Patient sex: M
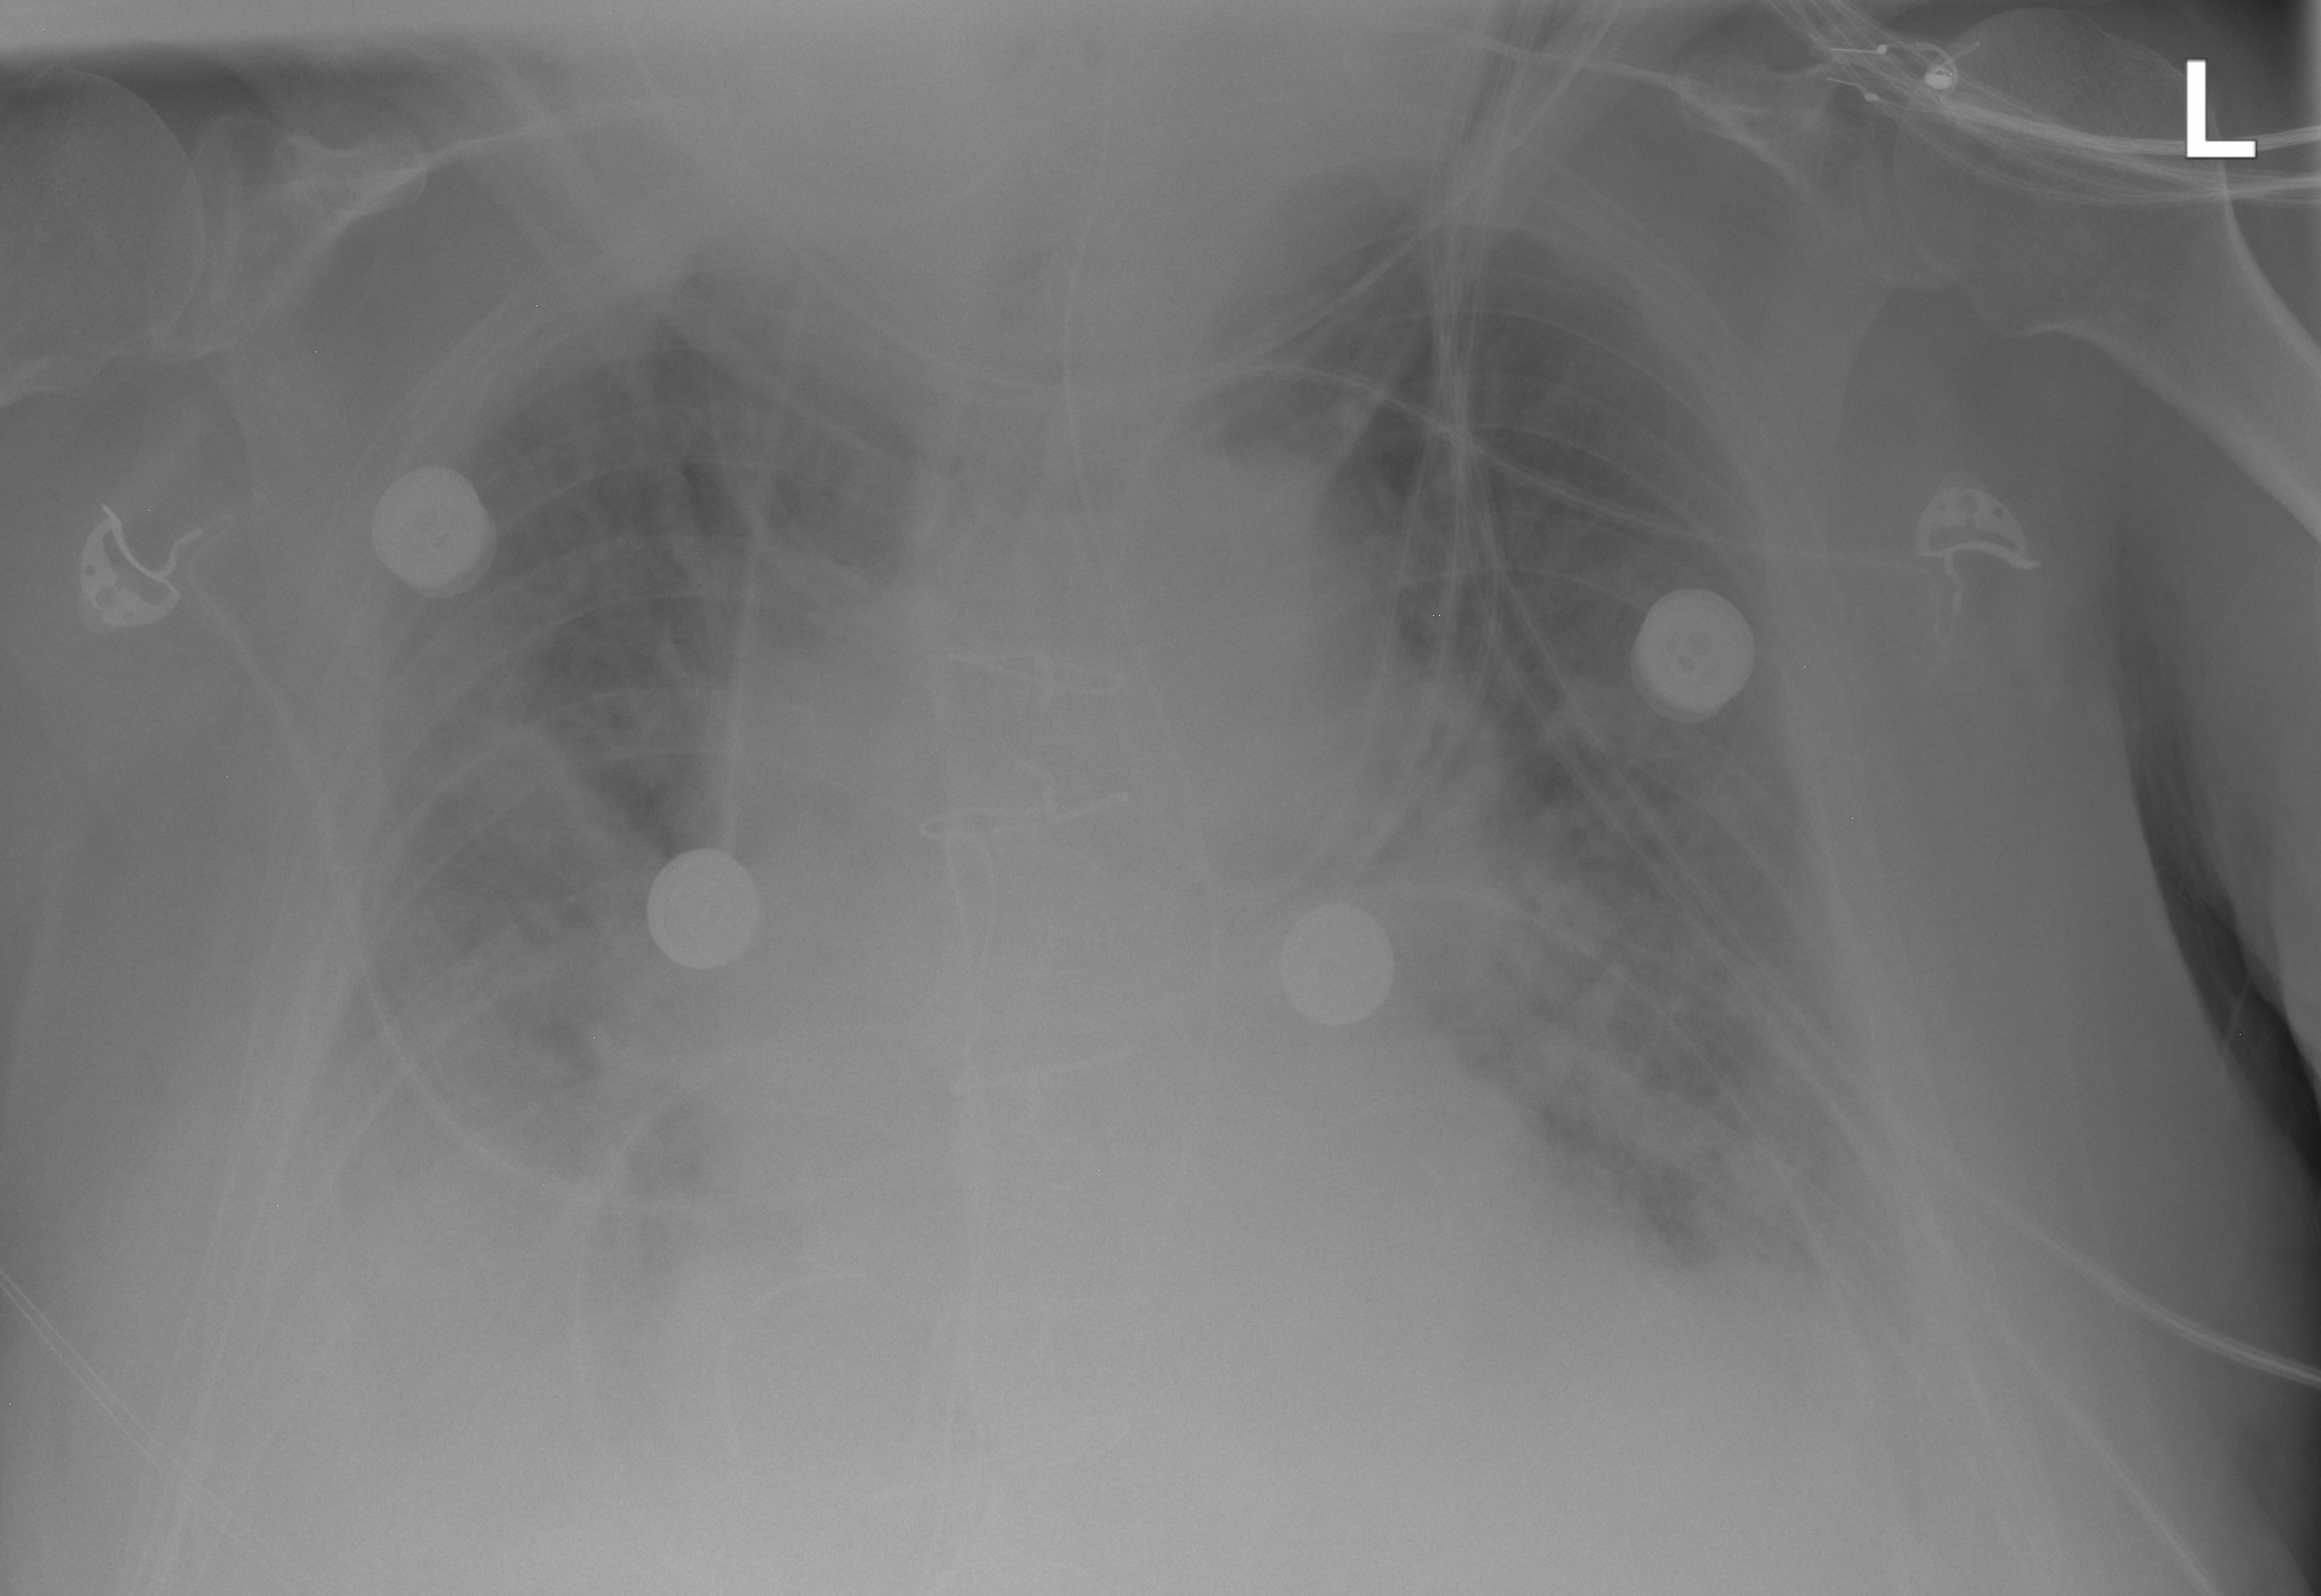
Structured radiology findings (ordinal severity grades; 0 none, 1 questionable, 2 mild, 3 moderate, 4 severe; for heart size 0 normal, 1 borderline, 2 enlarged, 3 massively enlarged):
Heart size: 2
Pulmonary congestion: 2
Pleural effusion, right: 2
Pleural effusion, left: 2
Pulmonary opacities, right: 2
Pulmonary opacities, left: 2
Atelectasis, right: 2
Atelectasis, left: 2